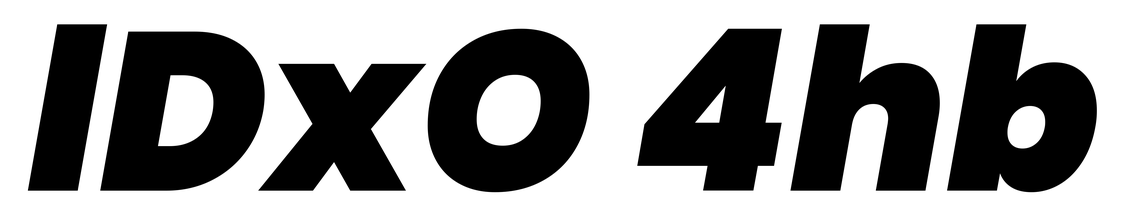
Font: Poppins-BlackItalic